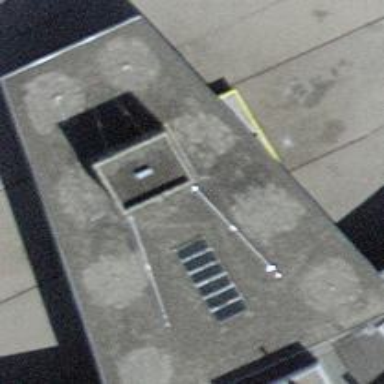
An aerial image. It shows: Flat roof on building.